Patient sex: F
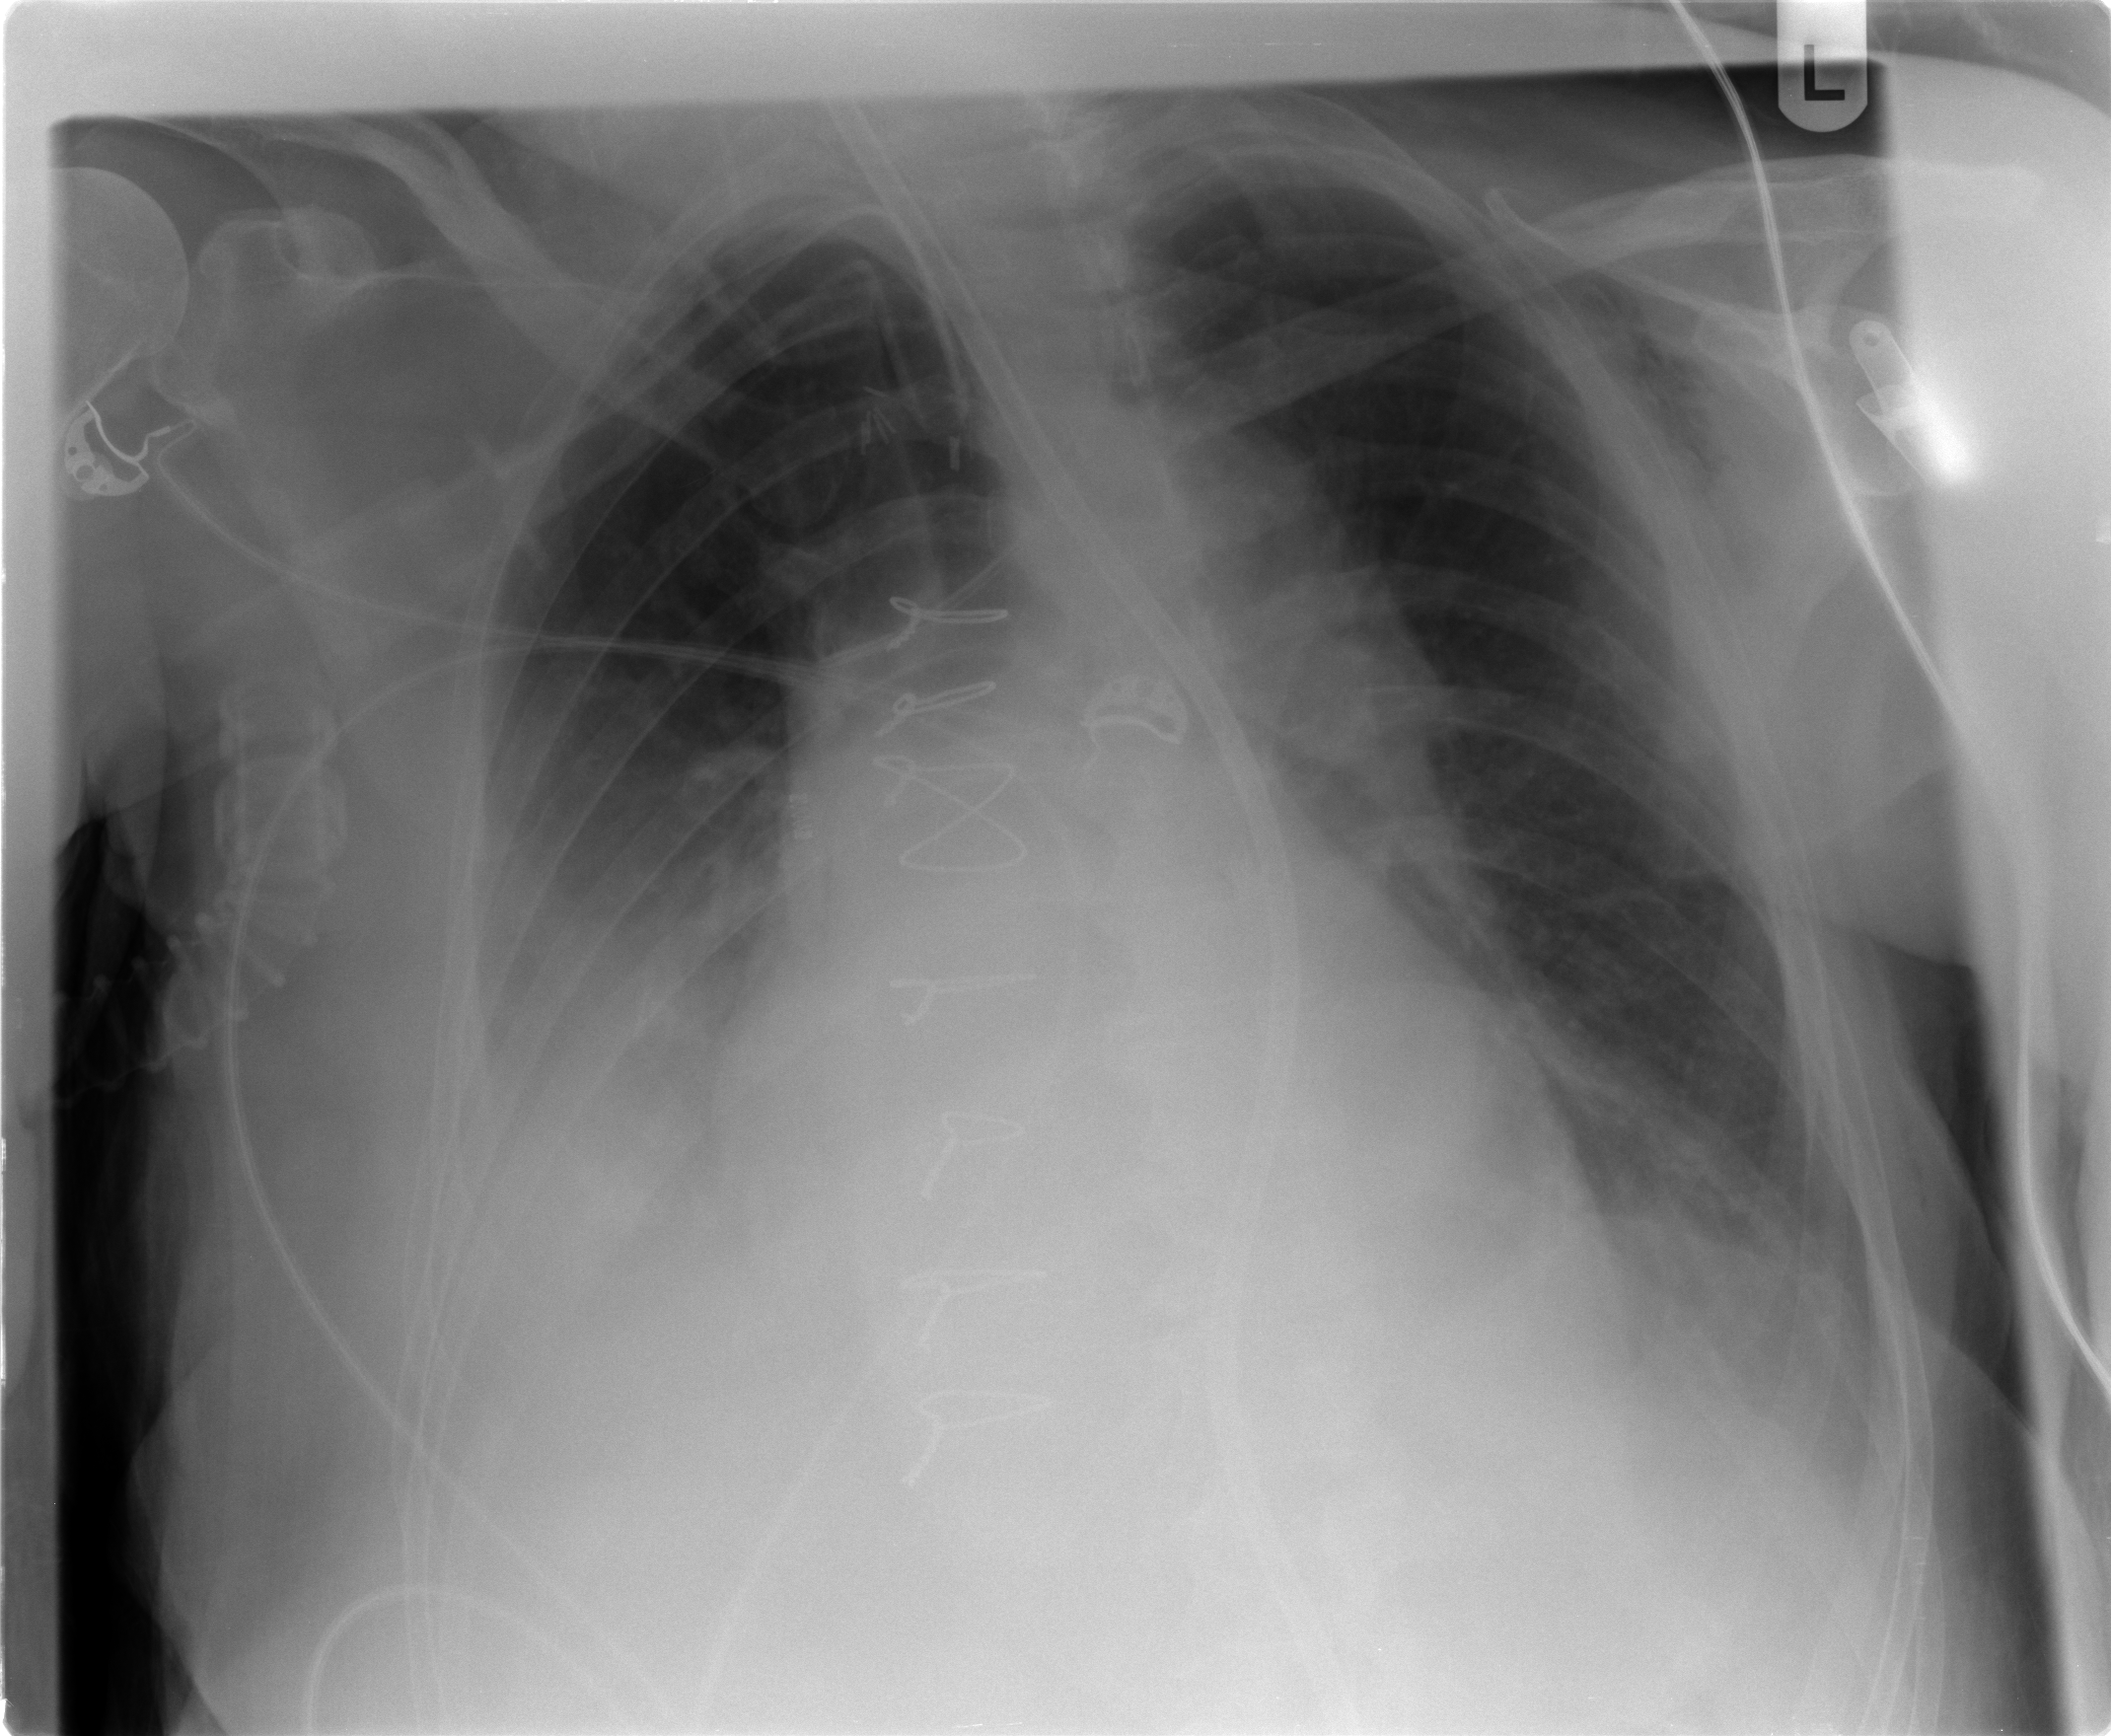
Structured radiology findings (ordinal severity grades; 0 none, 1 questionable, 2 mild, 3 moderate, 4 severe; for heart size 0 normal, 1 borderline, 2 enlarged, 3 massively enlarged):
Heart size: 1
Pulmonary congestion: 2
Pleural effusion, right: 3
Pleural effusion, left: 2
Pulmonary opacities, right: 2
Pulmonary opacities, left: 0
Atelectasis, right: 3
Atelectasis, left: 2